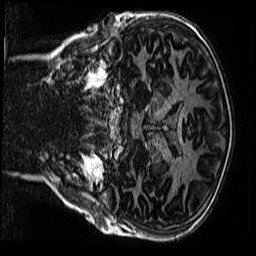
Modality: MP2RAGE
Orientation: coronal
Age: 11
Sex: male
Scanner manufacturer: siemens
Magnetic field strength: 3 T
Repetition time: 4 s
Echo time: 0.00299 s